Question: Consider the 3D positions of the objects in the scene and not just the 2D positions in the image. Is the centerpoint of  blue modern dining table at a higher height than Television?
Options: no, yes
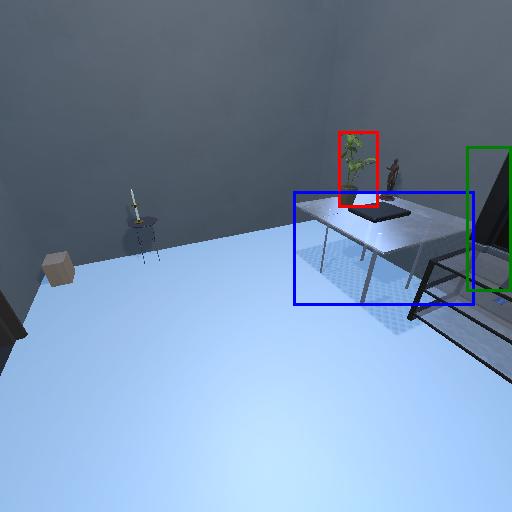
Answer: no